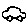
Label: car